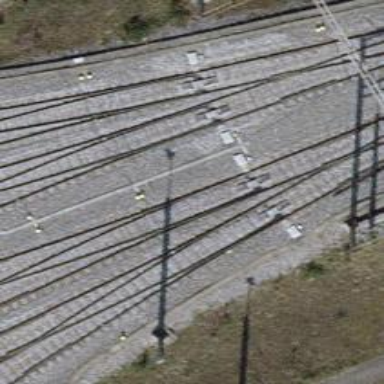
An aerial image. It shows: Railway switch.